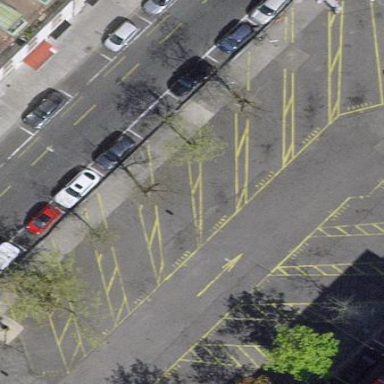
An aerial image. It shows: Parking area for tourist buses with surface parking facility.